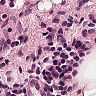
Metastatic tissue present: no